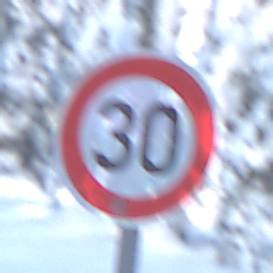
Verkehrszeichen: Geschwindigkeit30
Umgebung: Outdoor, Nature
Tageszeit: MorningAfternoon
Wetter: Clear
Licht: Natural
Jahreszeit: Winter
Kontrast: LowContrast